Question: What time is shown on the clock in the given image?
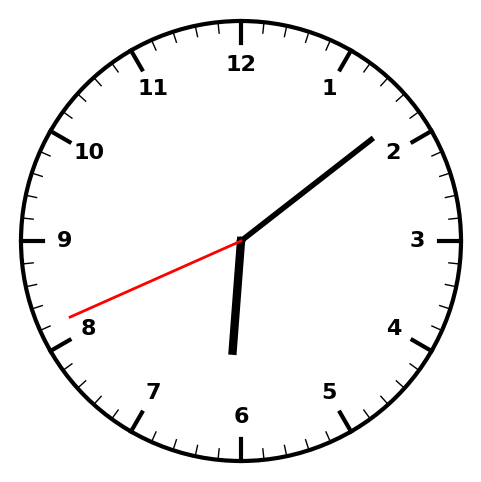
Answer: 06:08:41